Question: In the physics (<URL>:

I've confirmed that this happens even when I don't call 'applyFriction', so it's not that. I've also made the 'positionalCorrection' algorithm uses 1.05f for 'percent', but even that doesn't fix anything, so I'm stumped.
'''
public final class Collisions {
private Collisions() {
// cant instantiate this class
}
/**
* Returns whether two GameObjects are colliding
*
* @param a
* must be a RectObject or CircleObject
* @param b
* must be a RectObject or CircleObject
* @return
*/
public static boolean isColliding(final GameEntity a, final GameEntity b) {
final CShape as = a.shape;
final CShape bs = b.shape;
if (as instanceof RectShape && bs instanceof RectShape) {
return isColliding((RectShape) as, (RectShape) bs);
}
if (as instanceof CircleShape && bs instanceof CircleShape) {
return isColliding((CircleShape) as, (CircleShape) bs);
}
if (as instanceof RectShape && bs instanceof CircleShape) {
return isColliding((RectShape) as, (CircleShape) bs);
}
if (as instanceof CircleShape && bs instanceof RectShape) {
return isColliding((RectShape) bs, (CircleShape) as);
}
throw new UnsupportedOperationException();
}
private static boolean isColliding(final RectShape a, final RectShape b) {
return collisionNormal(a, b) != null;
}
private static boolean isColliding(final CircleShape o1, final CircleShape o2) {
final float c = o1.radius + o2.radius;
final float b = o1.center.x - o2.center.x;
final float a = o1.center.y - o2.center.y;
return c * c > b * b + a * a;
}
private static boolean isColliding(final RectShape a, final CircleShape b) {
final float circleDistance_x = Math.abs(b.center().x - (a.min.x + a.width() / 2));
final float circleDistance_y = Math.abs(b.center().y - (a.min.y + a.height() / 2));
if (circleDistance_x > a.width() / 2 + b.radius) {
return false;
}
if (circleDistance_y > a.height() / 2 + b.radius) {
return false;
}
if (circleDistance_x <= a.width() / 2) {
return true;
}
if (circleDistance_y <= a.height() / 2) {
return true;
}
final int cornerDistance_sq = (int) Math.pow(circleDistance_x - a.width() / 2, 2) + (int) Math.pow(circleDistance_y - a.height() / 2, 2);
return cornerDistance_sq <= (int) Math.pow(b.radius, 2);
}
/**
* Returns the face normal of a collision between a and b
*
* @param a
* @param b
* @return null if no collision
*/
private static Vec2D collisionNormal(final RectShape a, final RectShape b) {
final float w = 0.5f * (a.width() + b.width());
final float h = 0.5f * (a.height() + b.height());
final float dx = a.center().x - b.center().x;
final float dy = a.center().y - b.center().y;
if (Math.abs(dx) <= w && Math.abs(dy) <= h) {
/* collision! */
final float wy = w * dy;
final float hx = h * dx;
if (wy > hx) {
if (wy > -hx) {
/* collision at the top */
return new Vec2D(0, -1);
} else {
/* on the left */
return new Vec2D(1, 0);
}
} else {
if (wy > -hx) {
/* on the right */
return new Vec2D(-1, 0);
} else {
/* at the bottom */
return new Vec2D(0, 1);
}
}
}
return null;
}
public static void fixCollision(final GameEntity a, final GameEntity b) {
fixCollision(generateManifold(a, b), true);
}
/**
* Fixes a collision between two objects by correcting their positions and applying impulses.
*
*/
public static void fixCollision(final CManifold m, final boolean applyFriction) {
final GameEntity a = m.a;
final GameEntity b = m.b;
// Calculate relative velocity
final Vec2D rv = b.velocity.minus(a.velocity);
// Calculate relative velocity in terms of the normal direction
final float velAlongNormal = rv.dotProduct(m.normal);
// Calculate restitution
final float e = Math.min(a.getRestitution(), b.getRestitution());
// Calculate impulse scalar
float j = -(1 + e) * velAlongNormal;
j /= a.getInvMass() + b.getInvMass();
// Apply impulse
final Vec2D impulse = m.normal.multiply(j);
a.velocity = a.velocity.minus(impulse.multiply(a.getInvMass()));
b.velocity = b.velocity.plus(impulse.multiply(b.getInvMass()));
if (applyFriction) {
applyFriction(m, j);
}
positionalCorrection(m);
}
private static void applyFriction(final CManifold m, final float normalMagnitude) {
final GameEntity a = m.a;
final GameEntity b = m.b;
// relative velocity
final Vec2D rv = b.velocity.minus(a.velocity);
// normalized tangent force
final Vec2D tangent = rv.minus(m.normal.multiply(m.normal.dotProduct(rv))).unitVector();
// friction magnitude
final float jt = -rv.dotProduct(tangent) / (a.getInvMass() + b.getInvMass());
// friction coefficient
final float mu = (a.getStaticFriction() + b.getStaticFriction()) / 2;
final float dynamicFriction = (a.getDynamicFriction() + b.getDynamicFriction()) / 2;
// Coulomb's law: force of friction <= force along normal * mu
final Vec2D frictionImpulse = Math.abs(jt) < normalMagnitude * mu ? tangent.multiply(jt) : tangent.multiply(-normalMagnitude
* dynamicFriction);
// apply friction
a.velocity = a.velocity.minus(frictionImpulse.multiply(a.getInvMass()));
b.velocity = b.velocity.plus(frictionImpulse.multiply(b.getInvMass()));
}
/**
* Generates a collision manifold from two colliding objects.
*
* @param a
* @param b
* @return
*/
private static CManifold generateManifold(final GameEntity a, final GameEntity b) {
final CManifold m = new CManifold();
m.a = a;
m.b = b;
final CShape as = a.shape;
final CShape bs = b.shape;
if (as instanceof RectShape && bs instanceof RectShape) {
return generateManifold((RectShape) as, (RectShape) bs, m);
} else if (as instanceof CircleShape && bs instanceof CircleShape) {
return generateManifold((CircleShape) as, (CircleShape) bs, m);
} else if (as instanceof RectShape && bs instanceof CircleShape) {
return generateManifold((RectShape) as, (CircleShape) bs, m);
} else if (as instanceof CircleShape && bs instanceof RectShape) {
m.b = a;
m.a = b;
return generateManifold((RectShape) bs, (CircleShape) as, m);
} else {
throw new UnsupportedOperationException();
}
}
private static CManifold generateManifold(final RectShape a, final RectShape b, final CManifold m) {
final Rectangle2D r = a.getRect().createIntersection(b.getRect());
m.normal = collisionNormal(a, b);
// penetration is the min resolving distance
m.penetration = (float) Math.min(r.getWidth(), r.getHeight());
return m;
}
private static CManifold generateManifold(final CircleShape a, final CircleShape b, final CManifold m) {
// A to B
final Vec2D n = b.center.minus(a.center);
final float dist = n.length();
if (dist == 0) {
// circles are on the same position, choose random but consistent values
m.normal = new Vec2D(0, 1);
m.penetration = Math.min(a.radius, b.radius);
return m;
}
// don't recalculate dist to normalize
m.normal = n.divide(dist);
m.penetration = b.radius + a.radius - dist;
return m;
}
private static CManifold generateManifold(final RectShape a, final CircleShape b, final CManifold m) {
// Vector from A to B
final Vec2D n = b.center.minus(a.center());
// Closest point on A to center of B
Vec2D closest = n;
// Calculate half extents along each axis
final float x_extent = a.width() / 2;
final float y_extent = a.height() / 2;
// Clamp point to edges of the AABB
closest = new Vec2D(clamp(closest.x, -x_extent, x_extent), clamp(closest.y, -y_extent, y_extent));
boolean inside = false;
// Circle is inside the AABB, so we need to clamp the circle's center
// to the closest edge
if (n.equals(closest)) {
inside = true;
// Find closest axis
if (Math.abs(closest.x) > Math.abs(closest.y)) {
// Clamp to closest extent
closest = new Vec2D(closest.x > 0 ? x_extent : -x_extent, closest.y);
}
// y axis is shorter
else {
// Clamp to closest extent
closest = new Vec2D(closest.x, closest.y > 0 ? y_extent : -y_extent);
}
}
// closest point to center of the circle
final Vec2D normal = n.minus(closest);
final float d = normal.length();
final float r = b.radius;
// Collision normal needs to be flipped to point outside if circle was
// inside the AABB
m.normal = inside ? normal.unitVector().multiply(-1) : normal.unitVector();
m.penetration = r - d;
return m;
}
private static float clamp(final float n, final float lower, final float upper) {
return Math.max(lower, Math.min(n, upper));
}
/**
* Corrects positions between two colliding objects to avoid "sinking."
*
* @param m
*/
private static void positionalCorrection(final CManifold m) {
final GameEntity a = m.a;
final GameEntity b = m.b;
// the amount to correct by
final float percent = 1f; // usually .2 to .8
// the amount in which we don't really care, this avoids vibrating objects.
final float slop = 0.05f; // usually 0.01 to 0.1
final float correctionMag = m.penetration + (m.penetration > 0 ? -slop : slop);
final Vec2D correction = m.normal.multiply(correctionMag / (a.getInvMass() + b.getInvMass()) * percent);
a.moveRelative(correction.multiply(-1 * a.getInvMass()));
b.moveRelative(correction.multiply(b.getInvMass()));
}
}
'''
I've fixed the problem so that circles don't stick to other circles anymore by making it so that I only check and fix between two objects once per tick (and not possible twice), but circles still sometimes stick to rectangles and can still ride underneath them.
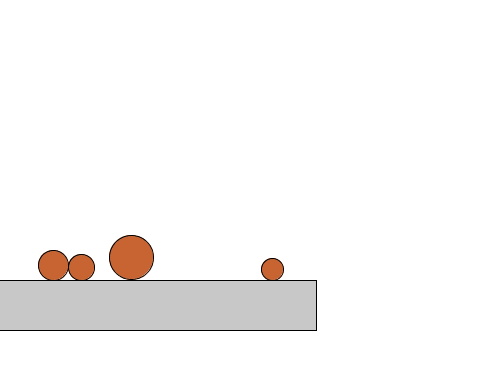
Answer: I fixed the problem. I just had to change my calculations a bit in my 'fixCollision' method.
<URL>